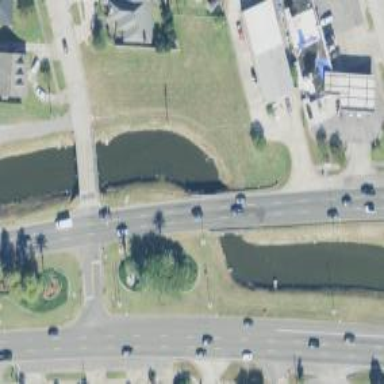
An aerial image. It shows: Culvert tunnel crossing over canal.